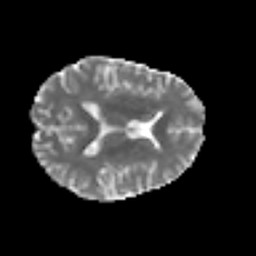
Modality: MD
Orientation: axial
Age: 37
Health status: ill
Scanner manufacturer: philips
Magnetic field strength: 3 T
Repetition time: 9 s
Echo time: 0.127 s